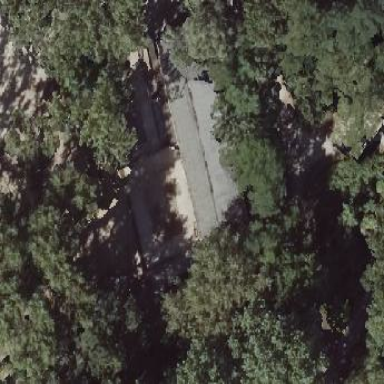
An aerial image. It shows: Shed building.